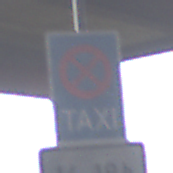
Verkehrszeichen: Taxenstand
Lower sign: ZeitangabenOhneBeschraenkungAufWochentage1
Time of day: Midday
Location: Roofed (Special)
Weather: Overcast
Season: NotSpecified
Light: Natural